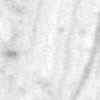
Label: change